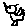
Label: bird